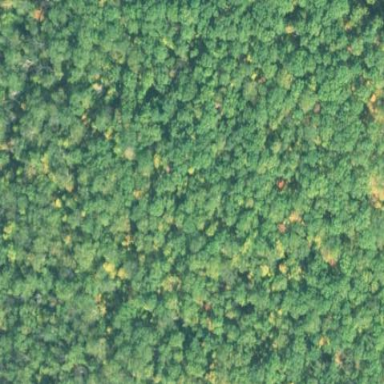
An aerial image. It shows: Nature reserve within woodland area.